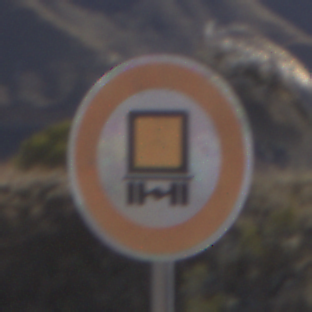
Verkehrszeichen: VerbotKennzeichnungspflichtigeKraftfahrzeugeGefaehrlicheGueter
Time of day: Midday
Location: Outdoor (Nature)
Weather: Clear
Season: NotSpecified
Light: Natural